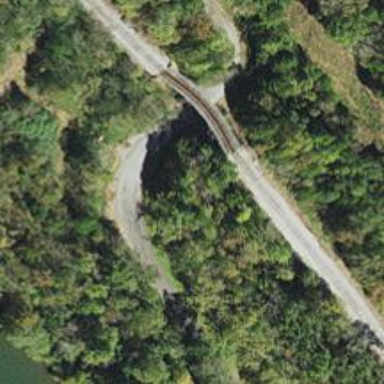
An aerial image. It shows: Railway bridge passing over and marked with milepost KA.